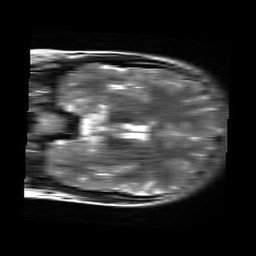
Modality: T2w
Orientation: coronal
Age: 19
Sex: female
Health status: healthy
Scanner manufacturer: siemens
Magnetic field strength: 3 T
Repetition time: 4.01 s
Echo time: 0.116 s